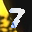
Label: 7